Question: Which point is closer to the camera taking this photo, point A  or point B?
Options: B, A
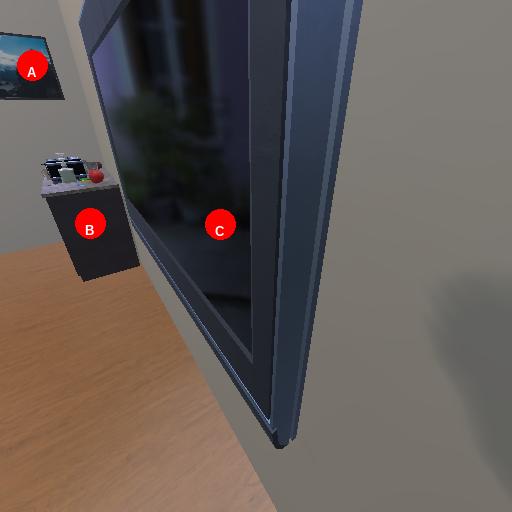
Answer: B